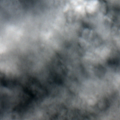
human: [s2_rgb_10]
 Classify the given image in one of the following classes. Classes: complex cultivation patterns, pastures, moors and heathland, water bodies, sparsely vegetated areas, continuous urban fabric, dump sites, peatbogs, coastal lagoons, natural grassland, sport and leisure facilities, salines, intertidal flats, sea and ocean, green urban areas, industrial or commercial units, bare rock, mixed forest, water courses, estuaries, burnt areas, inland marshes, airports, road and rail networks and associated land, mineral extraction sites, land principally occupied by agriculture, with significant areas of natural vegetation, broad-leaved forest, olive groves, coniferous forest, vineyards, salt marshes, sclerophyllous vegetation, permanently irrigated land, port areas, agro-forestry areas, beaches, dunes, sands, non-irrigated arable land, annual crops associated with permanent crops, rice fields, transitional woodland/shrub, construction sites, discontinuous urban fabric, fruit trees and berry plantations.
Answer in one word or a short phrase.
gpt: discontinuous urban fabric, non-irrigated arable land, pastures, broad-leaved forest